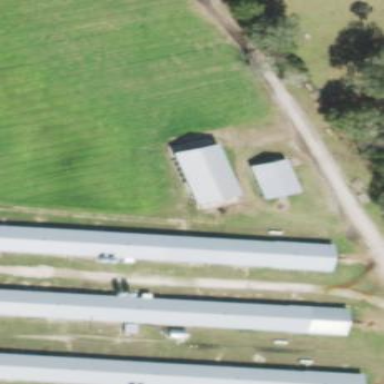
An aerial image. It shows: Poultry farmyard.